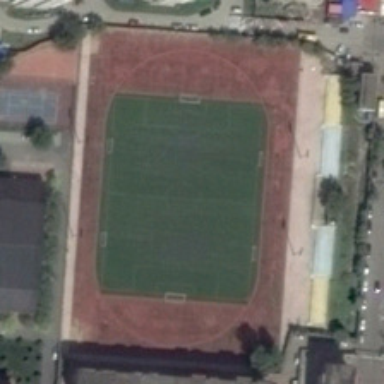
Several buildings and some green trees are around a playground .